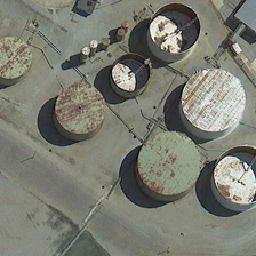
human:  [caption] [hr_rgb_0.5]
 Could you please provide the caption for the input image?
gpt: Some green or white, rusty water tanks are on concrete and have two square buildings.

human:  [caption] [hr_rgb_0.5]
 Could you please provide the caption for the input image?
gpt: There are seven old pillars here, which have no covering.

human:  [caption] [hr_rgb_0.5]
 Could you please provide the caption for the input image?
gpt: Some green or white, rusty tanks were placed on concrete and had two square buildings.

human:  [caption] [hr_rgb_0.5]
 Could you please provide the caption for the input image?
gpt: these stained storage tanks are linked with pipes here .

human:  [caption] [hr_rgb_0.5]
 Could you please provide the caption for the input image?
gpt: There are seven old pillars with no lid.